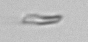
Label: fiber